Question: I have prblem with dynamically created 'RegExp' object (in the <URL>
This is a initialization code of the plugin:
'''
$('#fileupload').fileupload('option', {
acceptFileTypes: /(\.|\/)(doc|pdf)$/i
});
'''
That code changes the regex:
'''
$('#files-list').change(function() {
$('#fileupload').fileupload(
'option',
'acceptFileTypes',
new RegExp('(\.|\/)('+$(this).find(":selected").attr('f-ext')+')$/i')
);
});
'''
and it adds the '/' char at the beggining and at the end of that regex.
See the image below. The 1st & 2nd line is after the plugin initialization, the 3rd and the 4th line. That causes the file name validation fail.

How to fix it ?
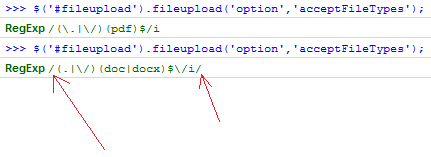
Answer: To use case insensitive modifier you should do the next
'''
new RegExp( regexp_expression , 'i' );
'''